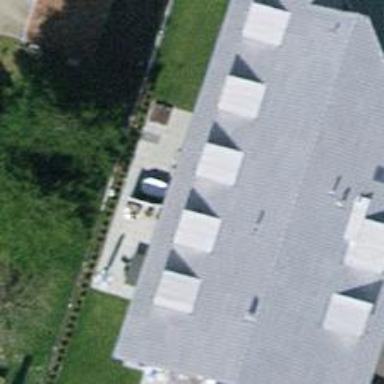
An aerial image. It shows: Detached building with tile roof.